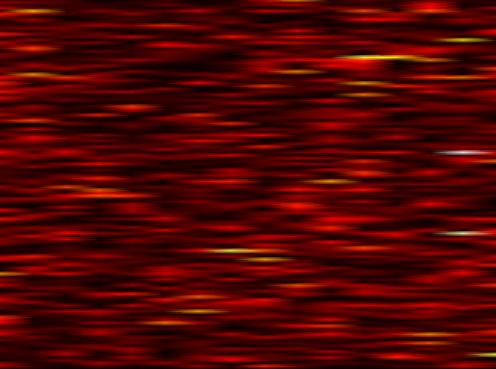
Label: FBMC